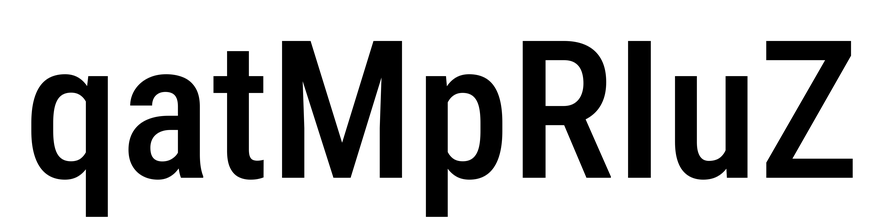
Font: Roboto_Condensed_Medium